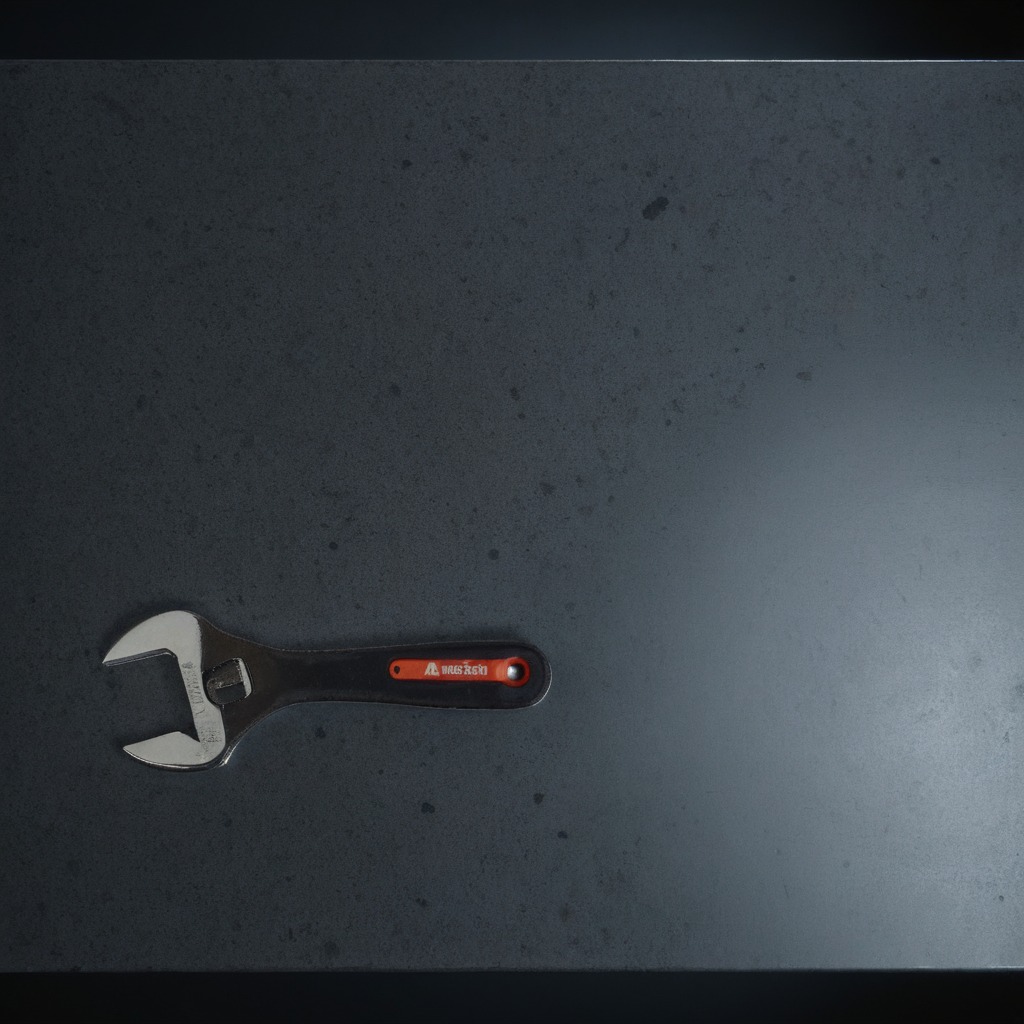
An wrench is lying on a clean granite table inside a workshop at night dim ambient light soft shadows worn but